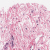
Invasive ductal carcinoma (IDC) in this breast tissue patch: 0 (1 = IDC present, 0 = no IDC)